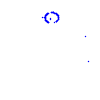
Particle: proton